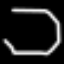
Label: octagon